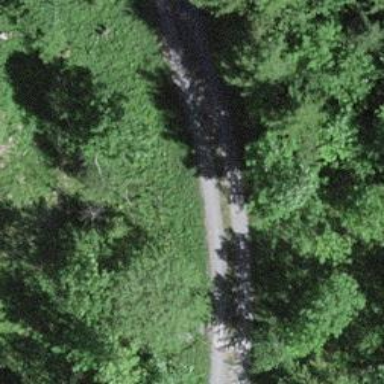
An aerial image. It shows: Gravel track with grade3 tracktype.